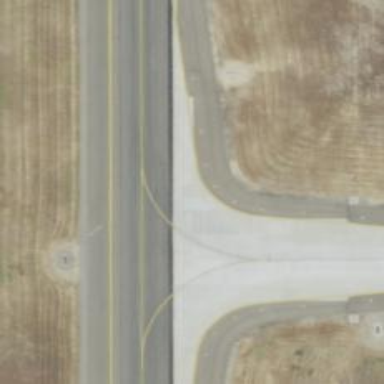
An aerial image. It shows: View of taxiway at the airport.